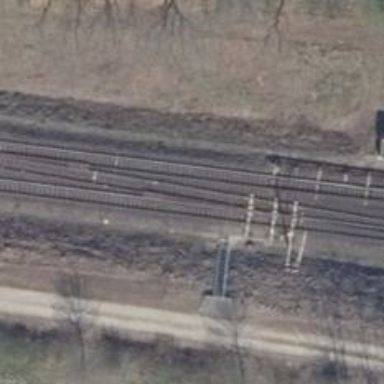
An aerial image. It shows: Railway track with contact lines for electrification.